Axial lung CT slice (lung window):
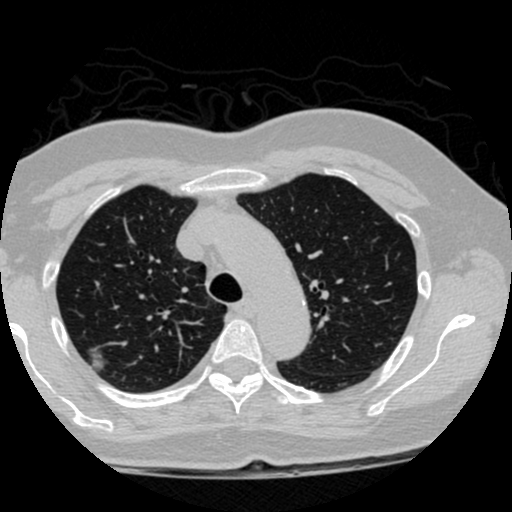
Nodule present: yes
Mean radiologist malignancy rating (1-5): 3.333